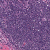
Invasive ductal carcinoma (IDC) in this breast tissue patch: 0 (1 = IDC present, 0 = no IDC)